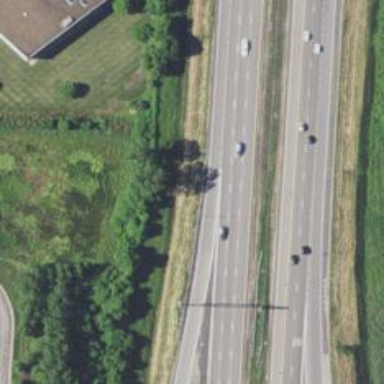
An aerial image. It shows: Motorway junction.